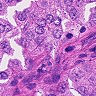
Metastatic tissue present: yes